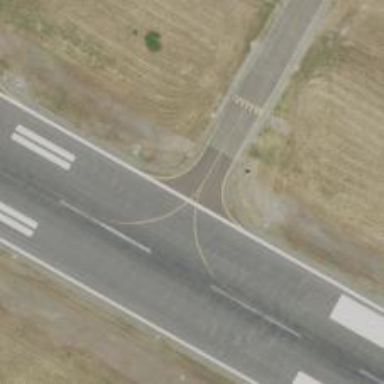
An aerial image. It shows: Image of taxiway at airport.